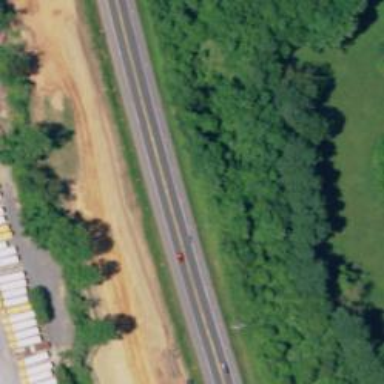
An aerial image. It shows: This image shows trunk highway that functions as expressway.